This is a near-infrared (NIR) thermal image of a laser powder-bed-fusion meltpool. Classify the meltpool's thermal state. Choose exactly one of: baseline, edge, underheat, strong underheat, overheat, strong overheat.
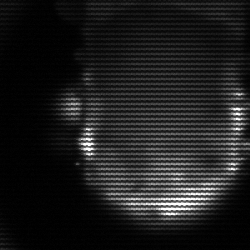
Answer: baseline